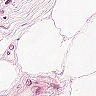
Metastatic tissue present: no